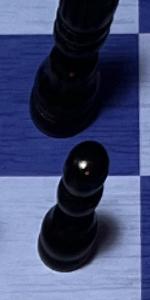
Label: Pawn_Black